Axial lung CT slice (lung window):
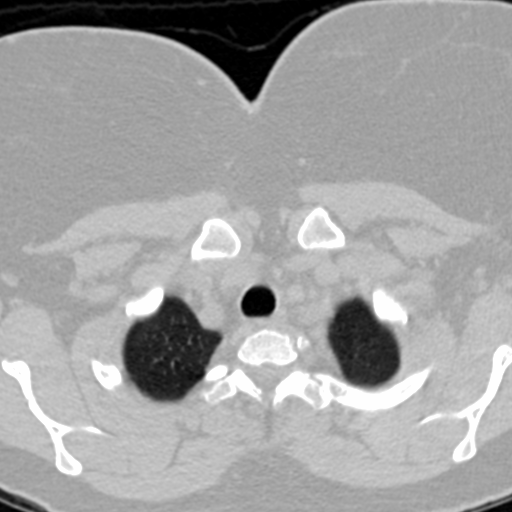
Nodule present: no